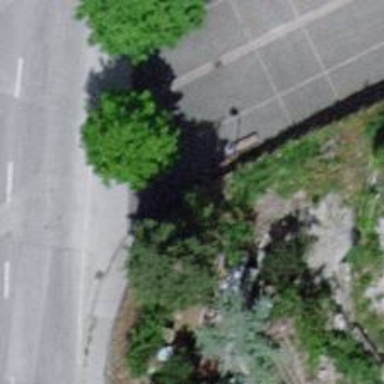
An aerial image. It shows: Retaining wall.